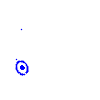
Particle: kaon